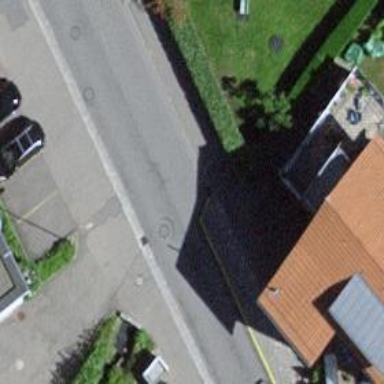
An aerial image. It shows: Residential road with asphalt surface. Both sides have sidewalks.